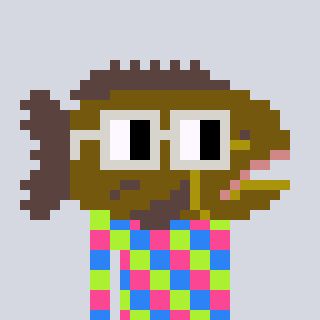
a pixel art character with square light gray glasses, a grouper-shaped head and a rust-colored body on a cool background